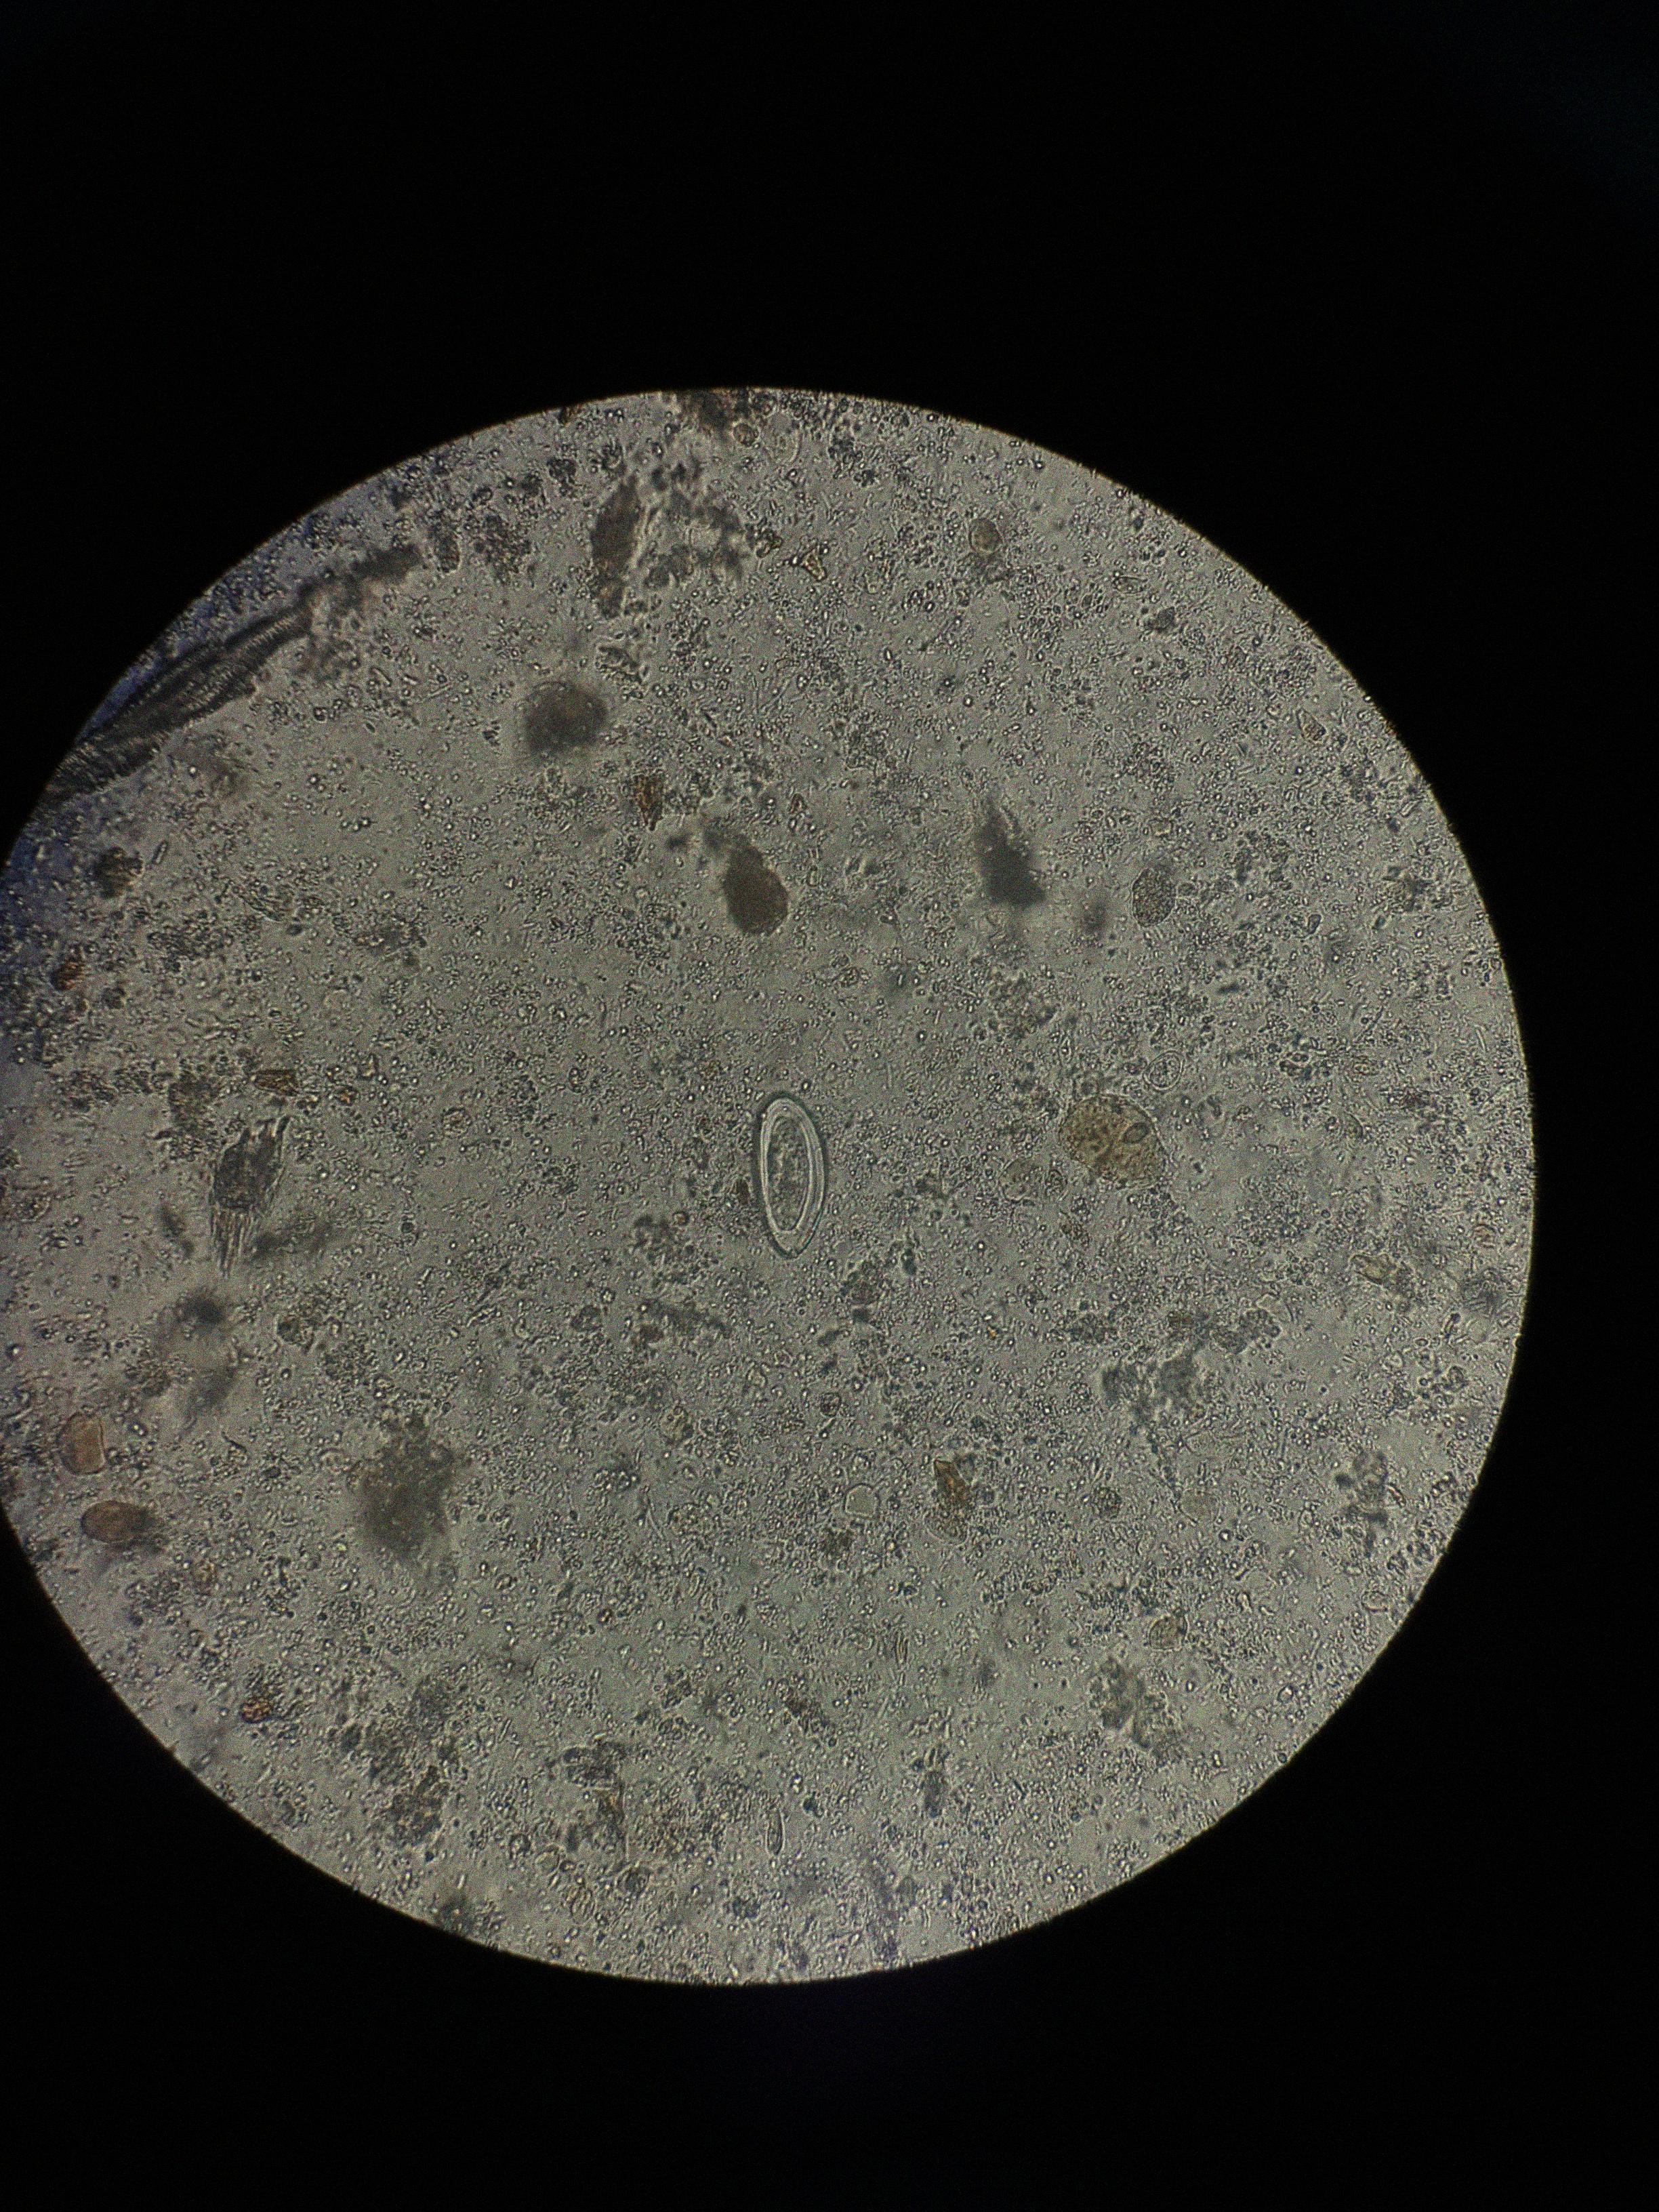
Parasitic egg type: Enterobius vermicularis